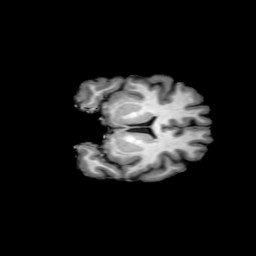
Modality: T1w
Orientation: coronal
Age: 52
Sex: female
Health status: healthy